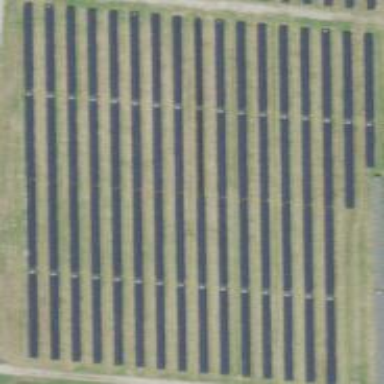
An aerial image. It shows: Solar power generator utilizing photovoltaic technology with solar photovoltaic panels.